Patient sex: M
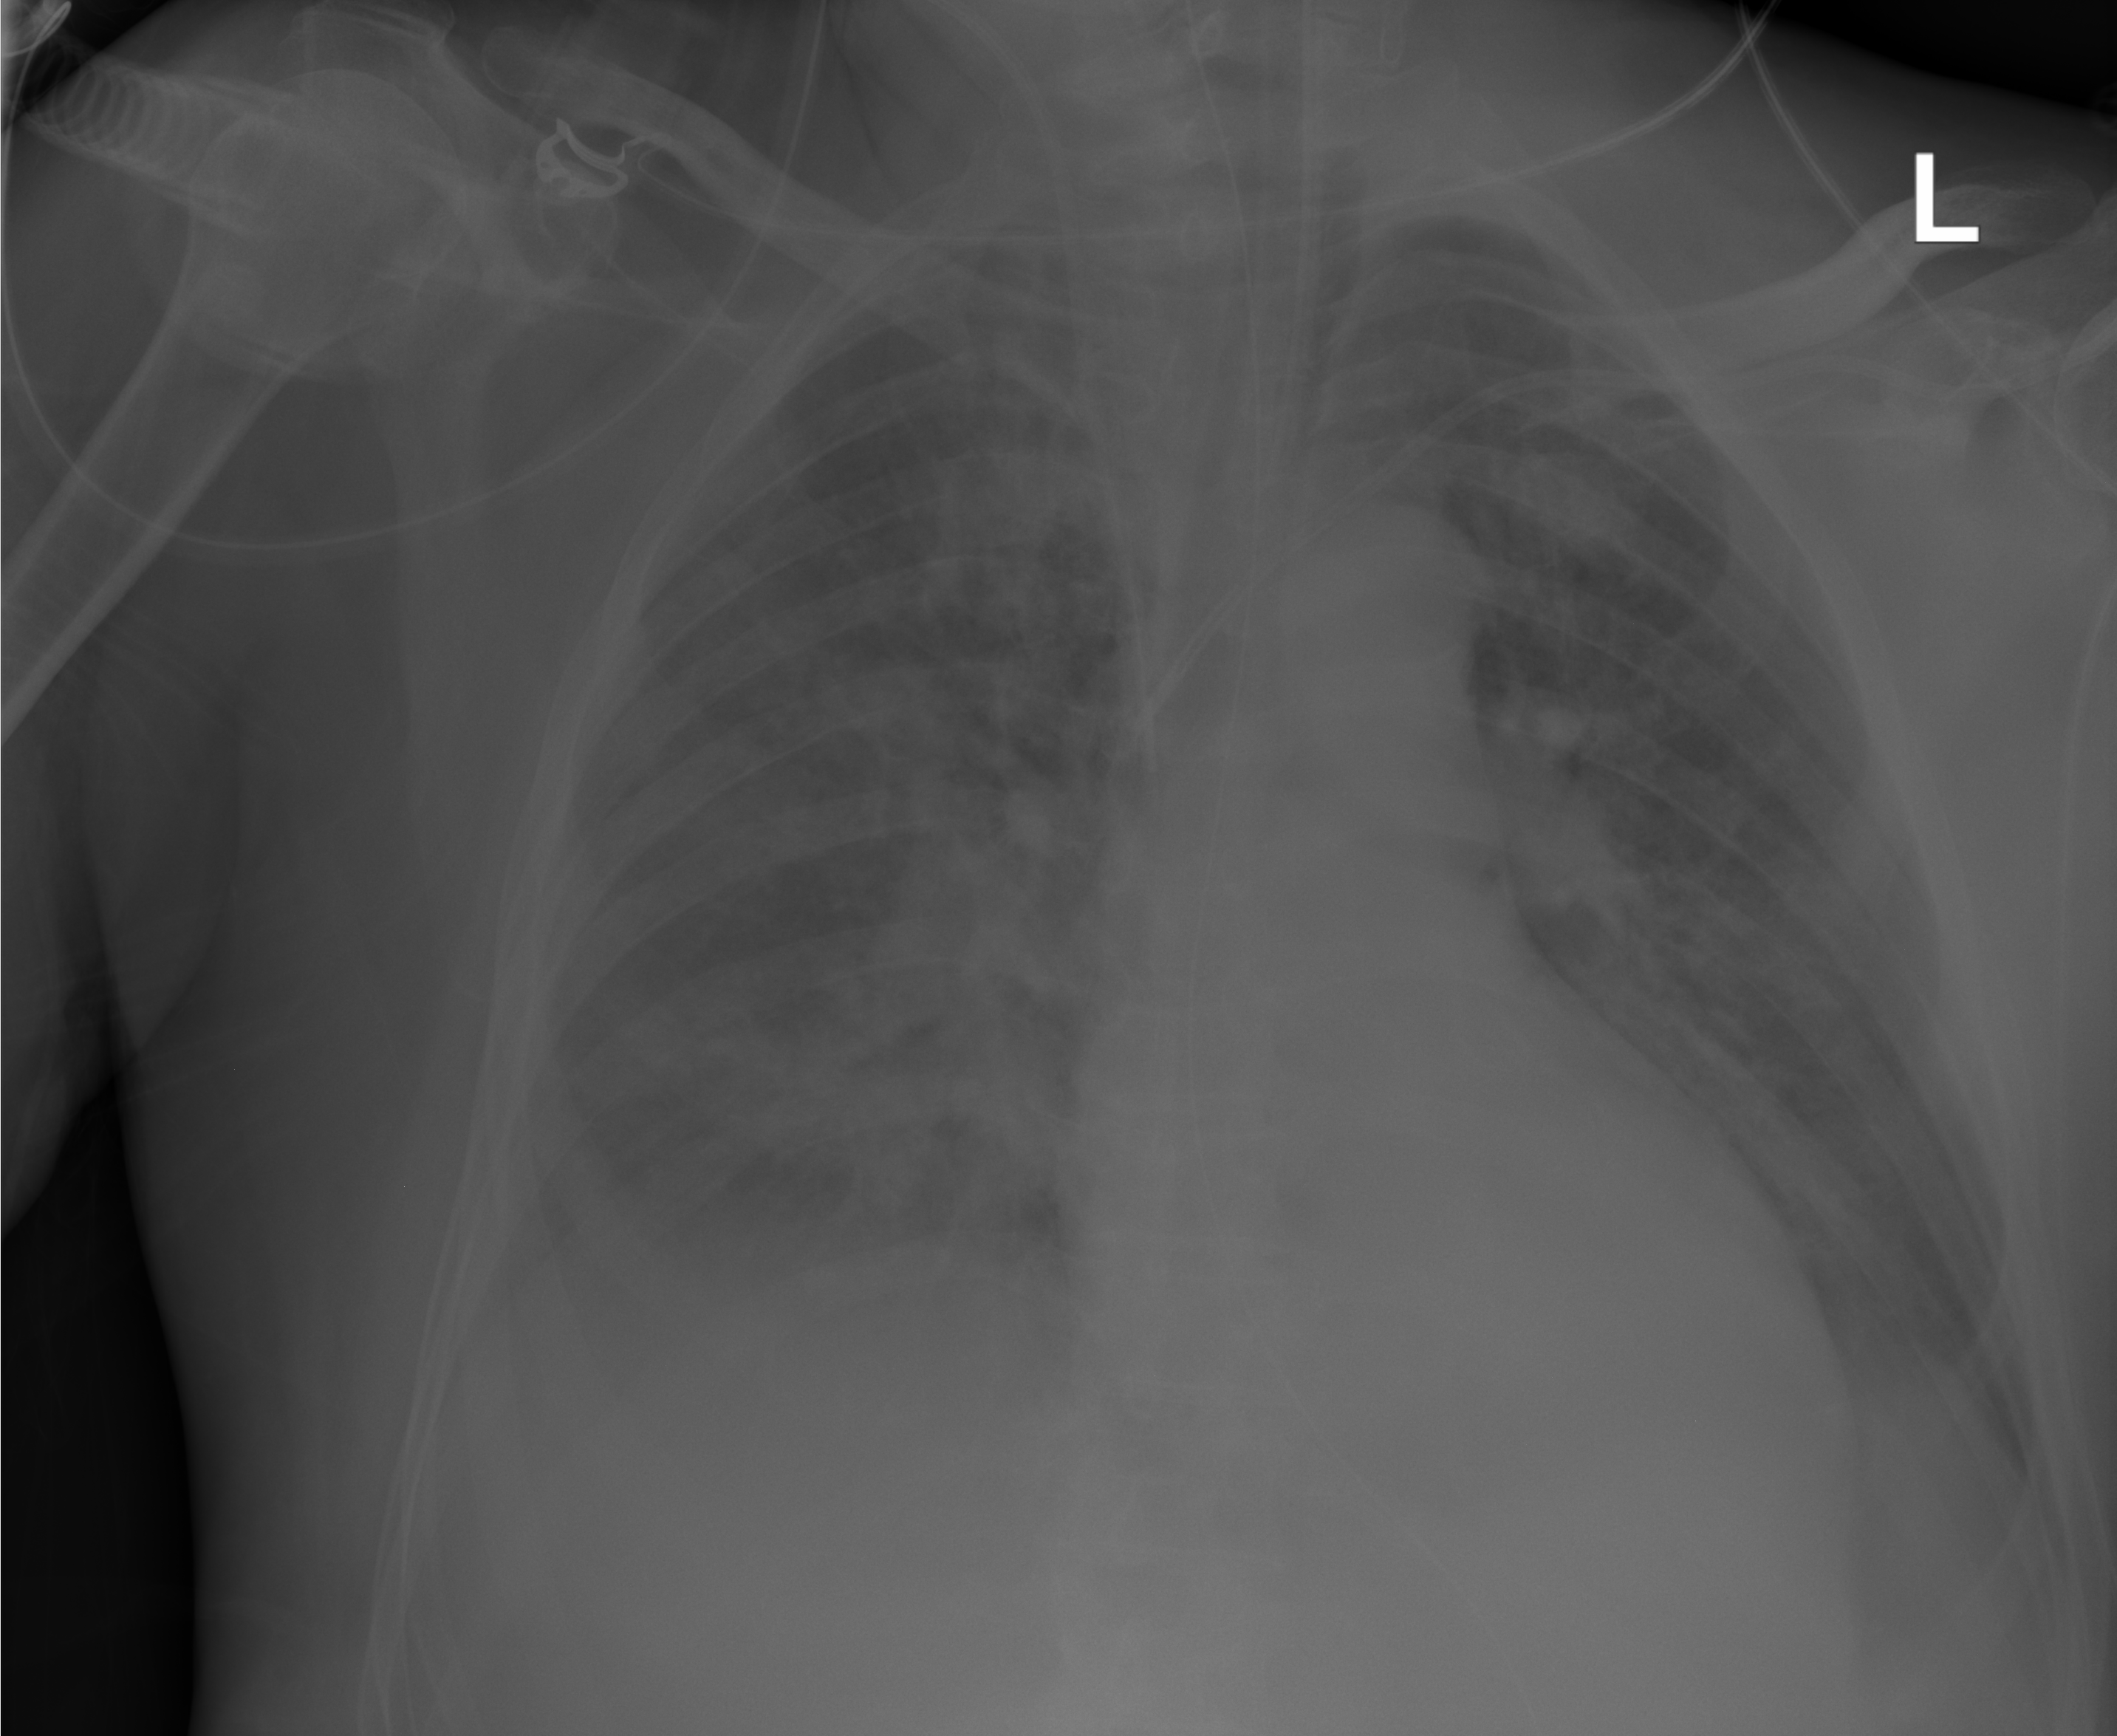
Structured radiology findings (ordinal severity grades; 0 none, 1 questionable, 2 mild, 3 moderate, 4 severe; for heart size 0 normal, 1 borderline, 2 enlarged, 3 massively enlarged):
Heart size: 0
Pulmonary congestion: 0
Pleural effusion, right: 2
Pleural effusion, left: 2
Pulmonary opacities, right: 3
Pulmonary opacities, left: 2
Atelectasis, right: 0
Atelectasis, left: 0